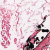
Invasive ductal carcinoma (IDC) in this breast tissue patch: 0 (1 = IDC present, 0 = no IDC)